Question: I get this error on the Chrome (10.0.648.204) console (see image):

So what I'm doing here is when the user submits the form, an image (preloaded) is inserted in a div (jQuery) and positioned on the button.
The image was preloaded in the HTML but is hidden (display:none).
When the visitor submits the form then the image is inserted AGAIN after the form submit started (so the animated gif dont stop).
Works perfectly in FF and IE, but not in Chrome 10
Any ideas what its happening here?
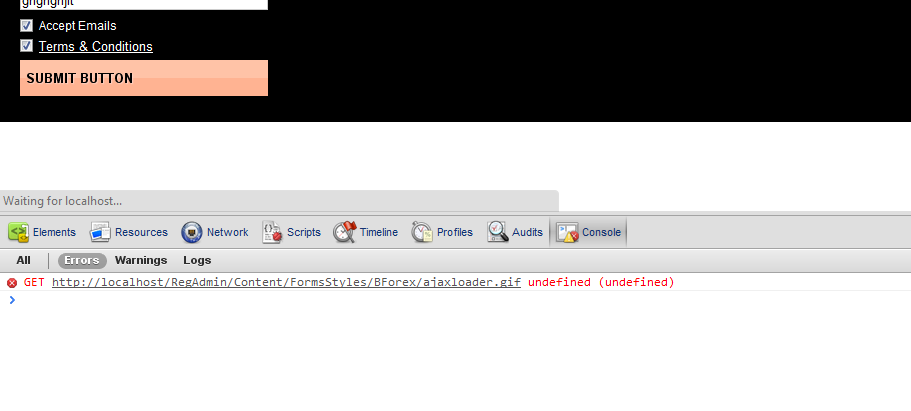
Answer: When I've seen this "undefined" error in Chrome, it's usually because I'm making a request, then canceling it. Usually it's an AJAX request, but I suppose it could be an image too. Is it possible that you're moving the image while it's in the process of loading?